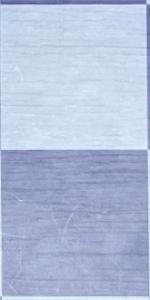
Label: Empty